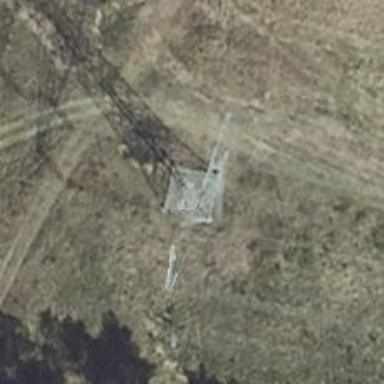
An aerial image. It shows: Power tower.